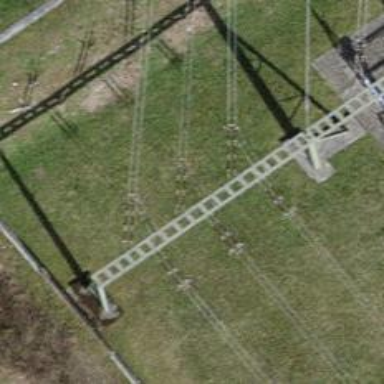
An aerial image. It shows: Power line in the image.